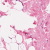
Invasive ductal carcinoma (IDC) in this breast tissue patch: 0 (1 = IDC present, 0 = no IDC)